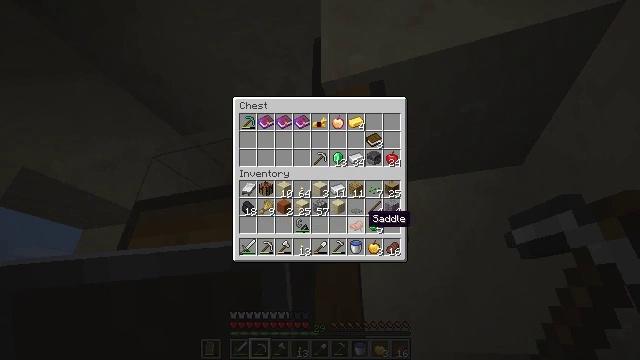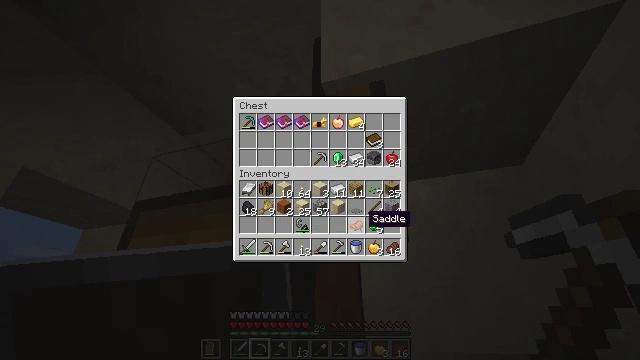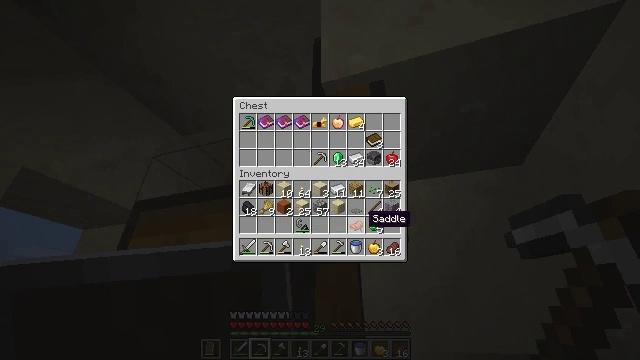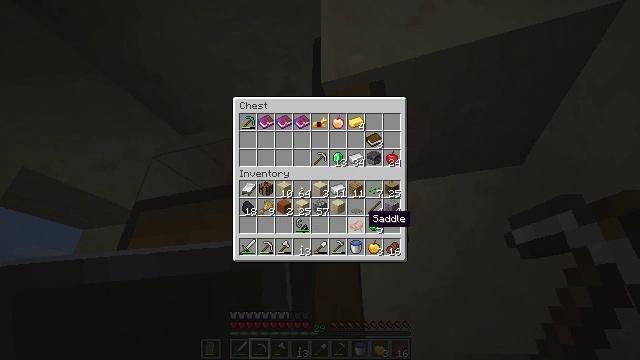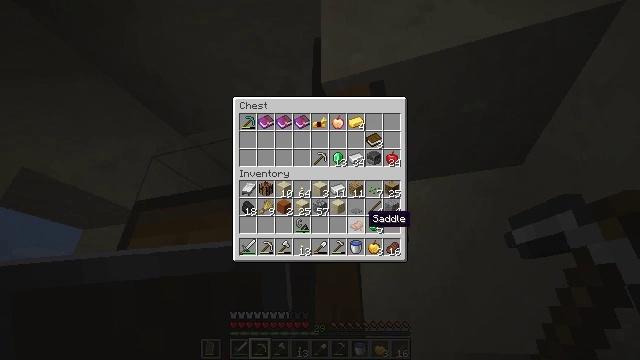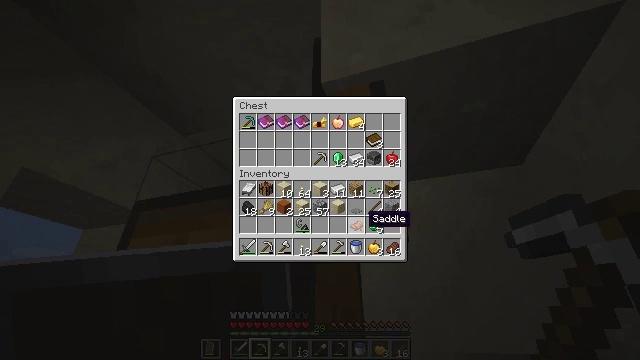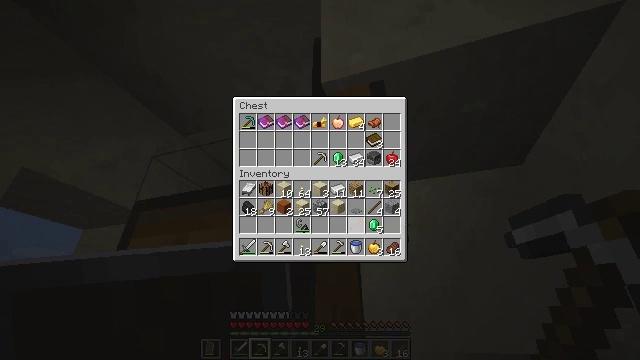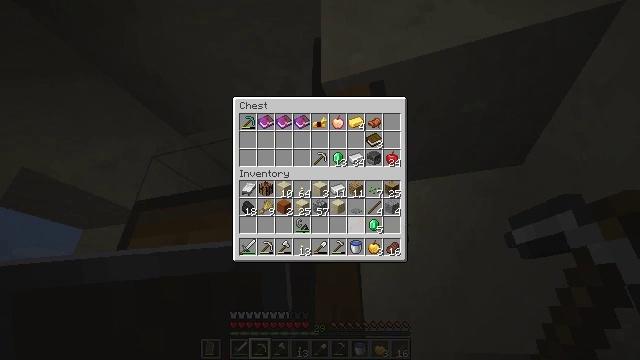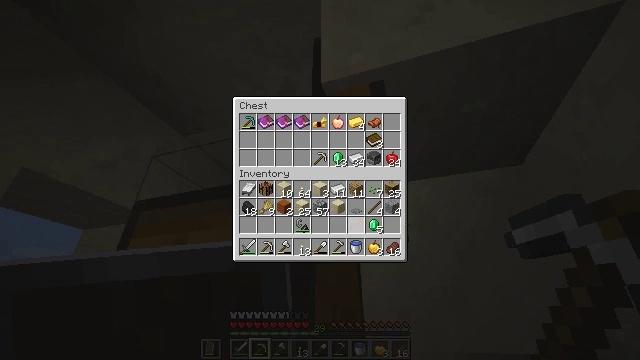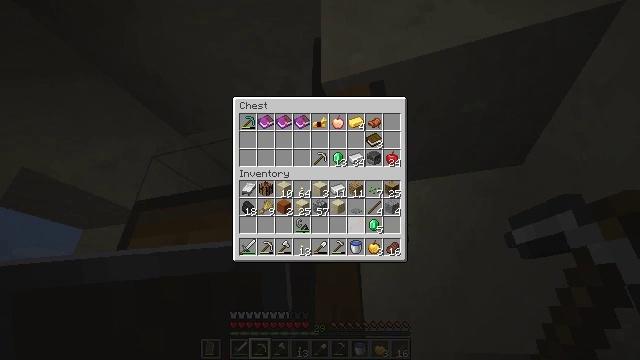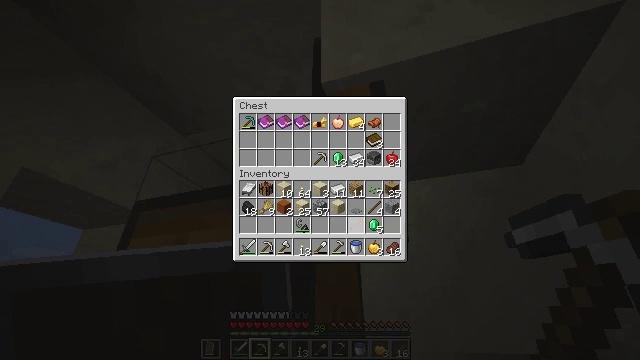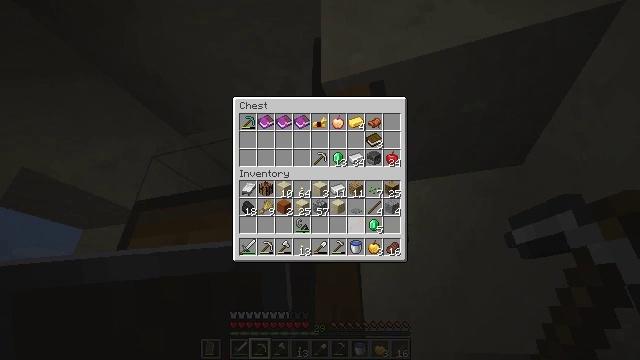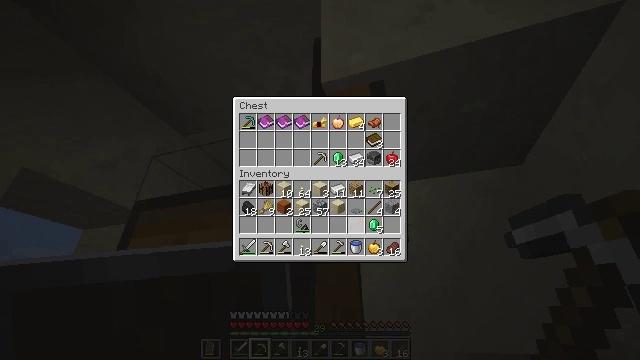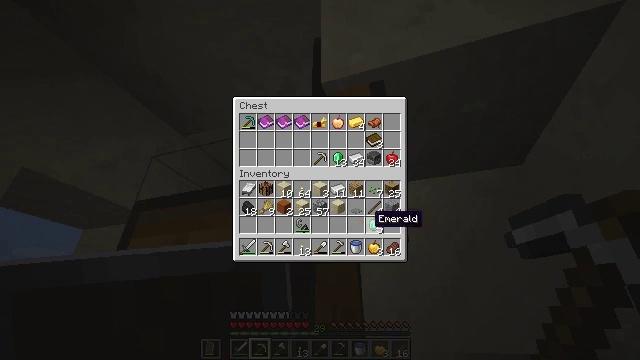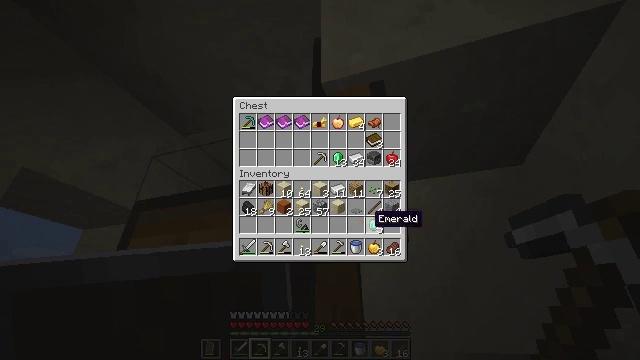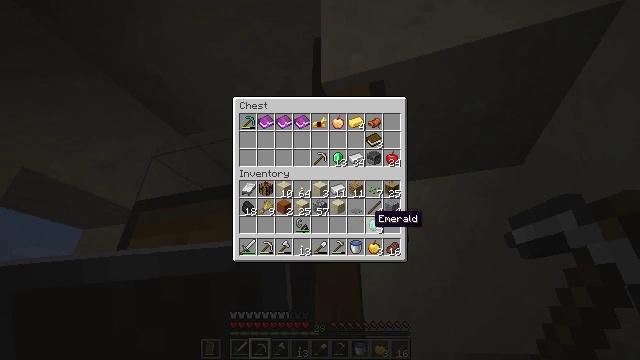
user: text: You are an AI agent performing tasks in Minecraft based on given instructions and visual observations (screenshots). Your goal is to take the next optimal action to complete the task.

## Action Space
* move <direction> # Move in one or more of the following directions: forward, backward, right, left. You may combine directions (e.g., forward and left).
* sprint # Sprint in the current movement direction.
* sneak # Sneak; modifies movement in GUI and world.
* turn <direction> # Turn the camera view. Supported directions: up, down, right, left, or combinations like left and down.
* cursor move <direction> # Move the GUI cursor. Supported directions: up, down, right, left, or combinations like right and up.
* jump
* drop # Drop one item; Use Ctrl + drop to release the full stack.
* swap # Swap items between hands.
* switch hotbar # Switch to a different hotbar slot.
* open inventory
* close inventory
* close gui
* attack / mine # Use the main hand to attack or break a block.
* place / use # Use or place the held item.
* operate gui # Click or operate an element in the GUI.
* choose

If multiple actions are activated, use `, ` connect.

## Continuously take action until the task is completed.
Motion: motion action
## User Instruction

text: Remove a orange terracotta from the inventory.
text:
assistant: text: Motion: sneak
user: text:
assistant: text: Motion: sneak
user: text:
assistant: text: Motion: sneak
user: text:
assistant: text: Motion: sneak
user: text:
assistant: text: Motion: sneak
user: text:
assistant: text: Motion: sneak, operate gui
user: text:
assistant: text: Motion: sneak, operate gui
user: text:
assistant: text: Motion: sneak, operate gui
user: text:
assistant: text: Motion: sneak
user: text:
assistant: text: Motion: sneak
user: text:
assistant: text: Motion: no_op
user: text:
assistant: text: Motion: no_op
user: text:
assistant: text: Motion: no_op
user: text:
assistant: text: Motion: no_op
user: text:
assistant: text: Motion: no_op
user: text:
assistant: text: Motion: no_op
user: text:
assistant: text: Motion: no_op
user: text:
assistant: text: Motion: cursor move left
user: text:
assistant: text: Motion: cursor move left
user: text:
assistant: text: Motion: cursor move left
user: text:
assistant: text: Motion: no_op
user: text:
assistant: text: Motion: no_op
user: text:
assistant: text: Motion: no_op
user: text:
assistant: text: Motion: no_op
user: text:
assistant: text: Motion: no_op
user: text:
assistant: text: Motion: no_op
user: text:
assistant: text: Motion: no_op
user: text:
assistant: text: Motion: no_op
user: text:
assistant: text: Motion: no_op
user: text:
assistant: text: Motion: no_op